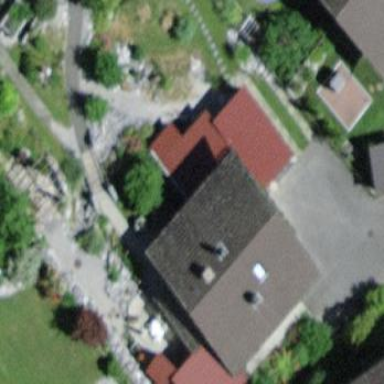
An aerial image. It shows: Residential building.